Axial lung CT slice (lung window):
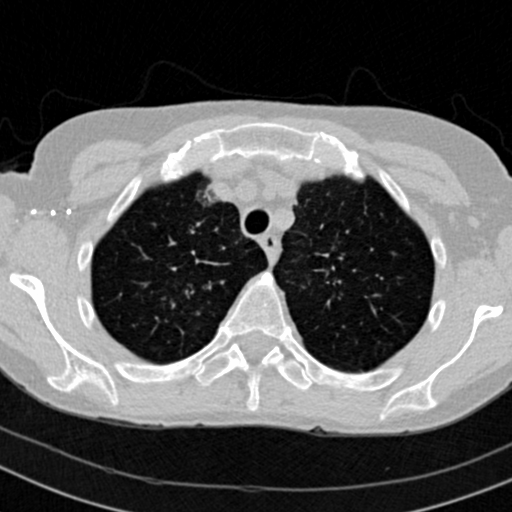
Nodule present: no